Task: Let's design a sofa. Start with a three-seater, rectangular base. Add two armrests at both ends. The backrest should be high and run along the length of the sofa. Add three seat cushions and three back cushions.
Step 65:
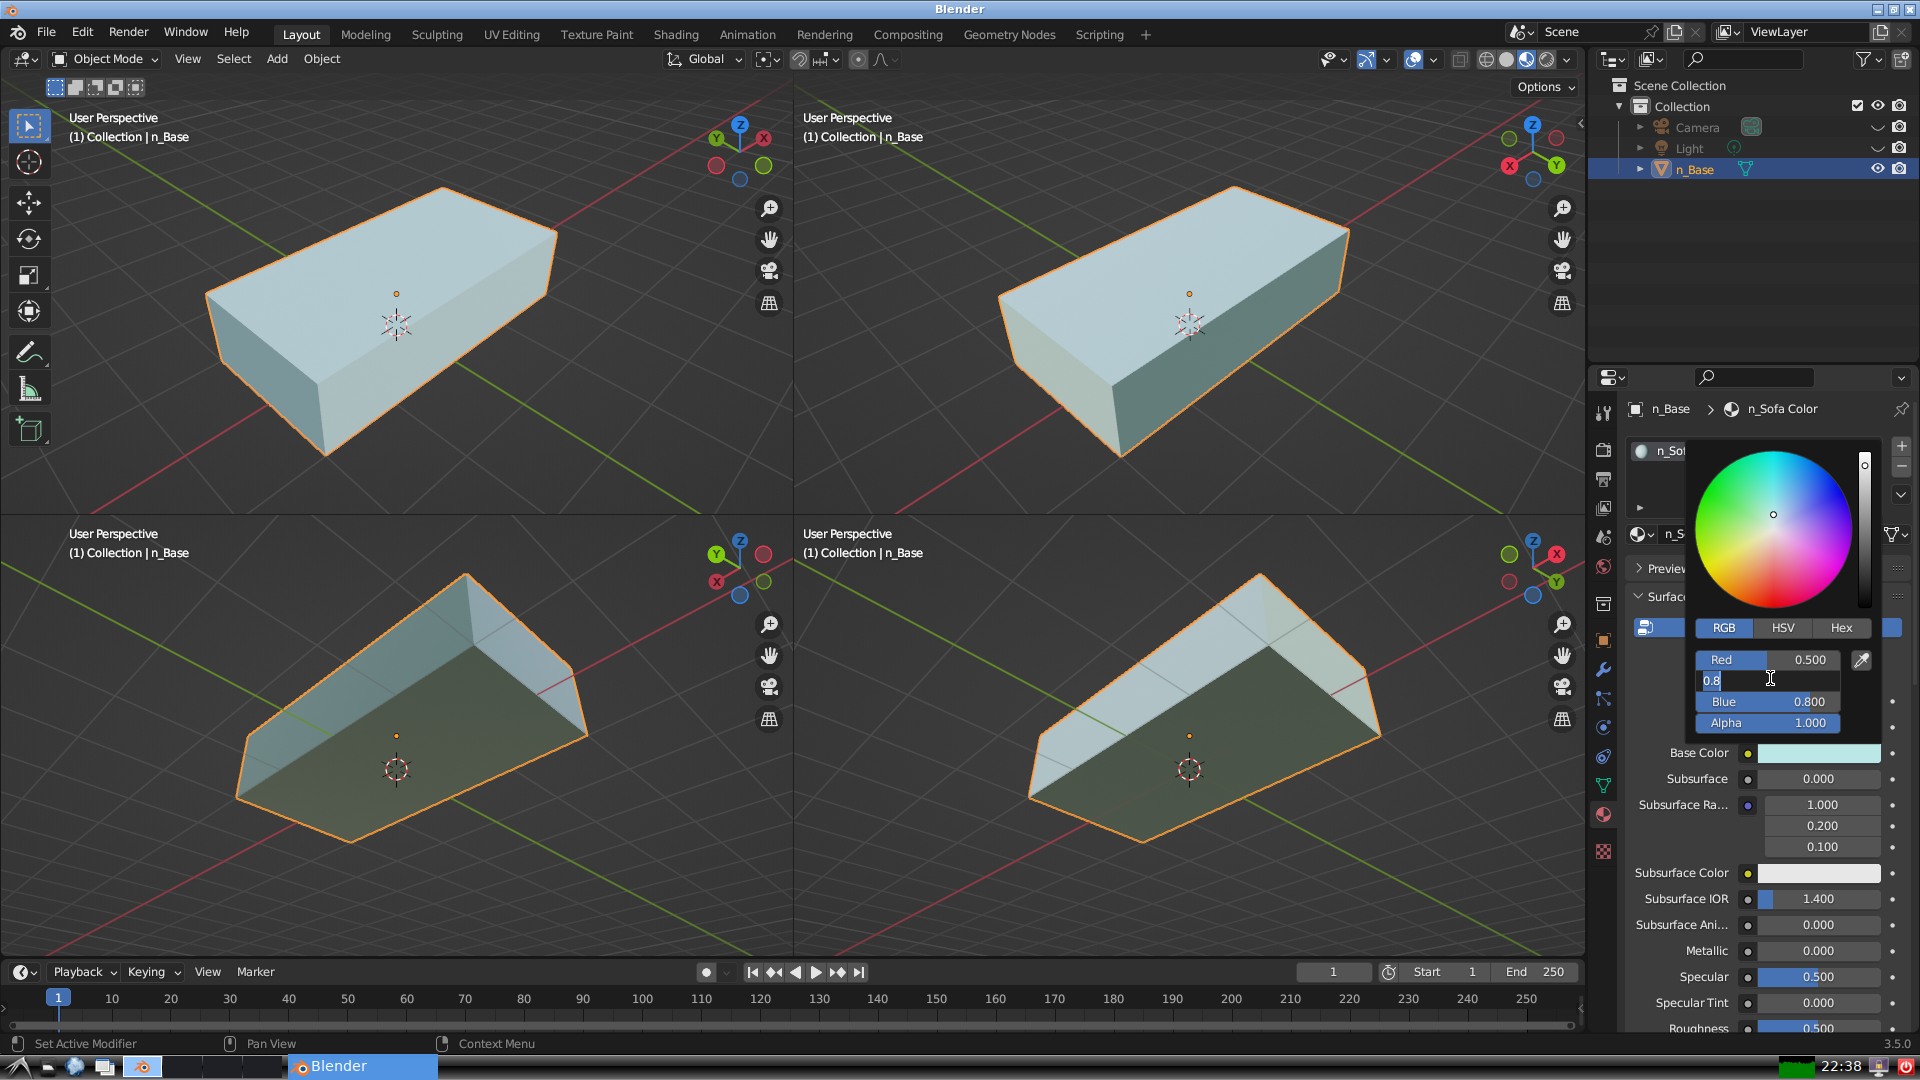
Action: input_text: 0.25